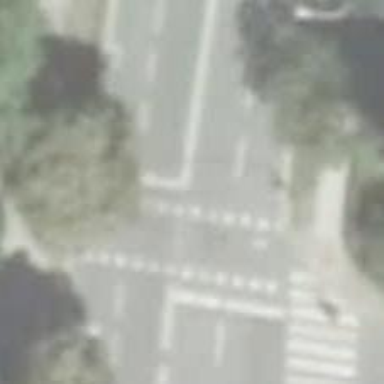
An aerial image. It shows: Cycleway with asphalt surface. There is crossing with traffic signals for cyclists.